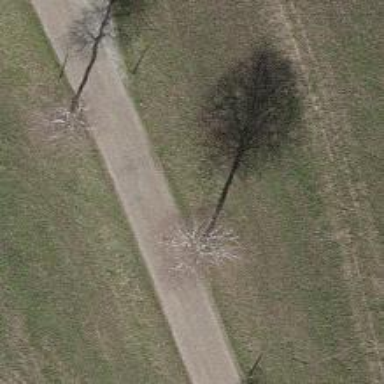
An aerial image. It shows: Broadleaved tree in natural setting.